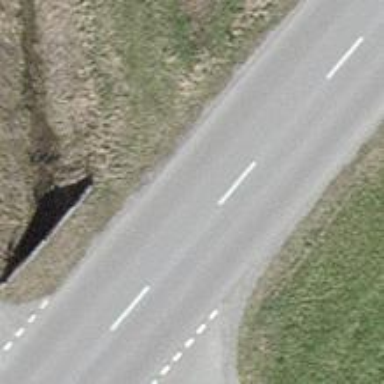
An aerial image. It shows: Asphalt road classified as tertiary.